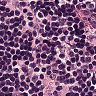
Metastatic tissue present: no